Question: I am currently working for a company where I have to evaluate a survey. Now do I have to make a plot of the data.
They want a table with the questions in the left column and a point in the right column with a distance to the question which symbolizes the average grade[0:4]. My first attempt is using gnuplot because I have used it before and now ran into the problem that if the length of the question(I already shortened them to a max. of 50 characters) is too long gnuplot is having problem displaying the plot correctly. The whole plot gets pushed to the right and you can't read it anymore.
My dataset looks like this
'''
Eltern konnen sich uber unsere Schule vielfa..., 2.2
Eltern werden uber wichtige Entscheidungen inf..., 2.4
Eltern wissen uber Projekte der Schule Bescheid, 2.4
Eltern erfahren Planung und Durchfuhrung von F..., 1.5
Die Schule hat einen guten Ruf, 2.8
'''
And here is my gnuplot file
'''
set terminal pdfcairo enhanced font "Droid Sans,9" linewidth 4 rounded fontscale 1.0
set output "template.pdf"
set style line 80 lt rgb "#808080"
set border 3 back linestyle 80 #remove top and right border
set xtics nomirror
set ytics nomirror
set datafile sep ','
set xtics 0,1,4.
set ytics font ",4"
set xlabel "Note"
set style line 1 lc rgb "#0060AD" lt 1 lw 2 pt 7 pi -1 ps 1.0
set pointintervalbox 3
set xrange [0:4]
plot 'datafiles/adler_organisation.dat' using 2:0:ytic(1) notitle w lp ls 1
'''
The result I currently get is

<URL>.
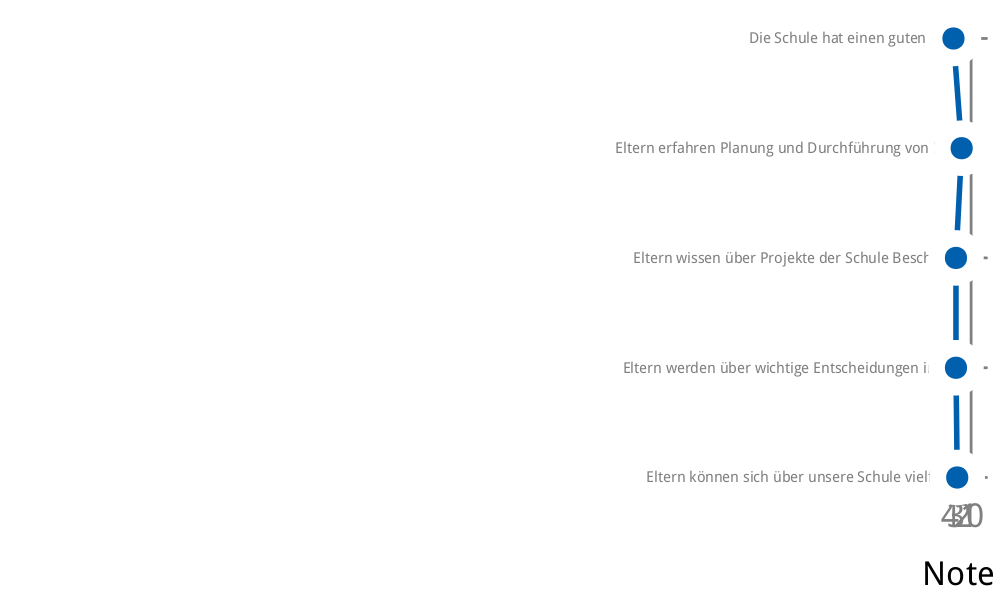
Answer: Basically it is enough to fix the left margin with the command 'set lmargin at screen 0.5'. Gnuplot isn't very good at estimating the margins based on the font type and font size. The result I get with this little change is:

Gnuplot cannot wrap long line automatically. You could use the 'epslatex' terminal an put the labels in a '\parbox' with fixed length to achieve this, like with
'''
label(s) = sprintf('\parbox{4cm}{
aggedleft %s}', s)
set ytics right
plot 'datafiles/adler_organisation.dat' using 2:0:ytic(label(strcol(1))) notitle w lp ls 1
'''
But that would possibly give you problems getting the fonts. I haven't tried using 'epslatex' together with Droid Sans.
As an other option you can use a python script to preprocess your datafile and insert line breaks. With the python script 'wraplabels.py':
'''
from __future__ import print_function
import sys
import textwrap
with open(sys.argv[1], 'r') as f:
for line in f:
l, v = line.split(',')
print('"{}",{}'.format('\n'.join(textwrap.wrap(l.strip(), 30)), v), end='')
'''
and the gnuplot script
'''
set terminal pdfcairo enhanced font "Droid Sans,9" linewidth 4 rounded fontscale 1.0
set output "template.pdf"
set style line 80 lt rgb "#808080"
set border 3 back linestyle 80 #remove top and right border
set tics nomirror
set datafile sep ','
set xtics 0,1,4.
set ytics font ",4" right
set xlabel "Note"
set style line 1 lc rgb "#0060AD" lt 1 lw 2 pt 7 pi -1 ps 1.0
set pointintervalbox 3
set xrange [0:4]
set lmargin at screen 0.3
plot '< python wraplabels.py datafiles/adler_organisation.dat' using 2:0:ytic(1) notitle w lp ls 1
'''
you get a nice result